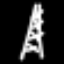
Label: The Eiffel Tower